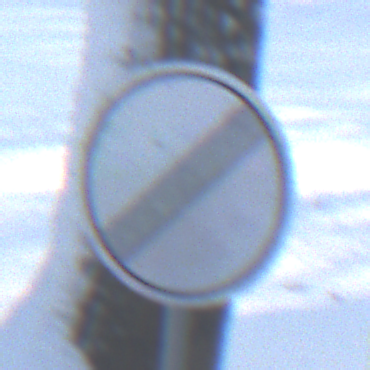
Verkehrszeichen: EndeSaemtlicherBegrenzungen
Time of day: MorningAfternoon
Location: Outdoor (Nature)
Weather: Clear
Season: Winter
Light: Natural